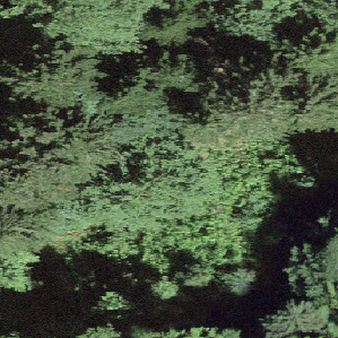
Label: other